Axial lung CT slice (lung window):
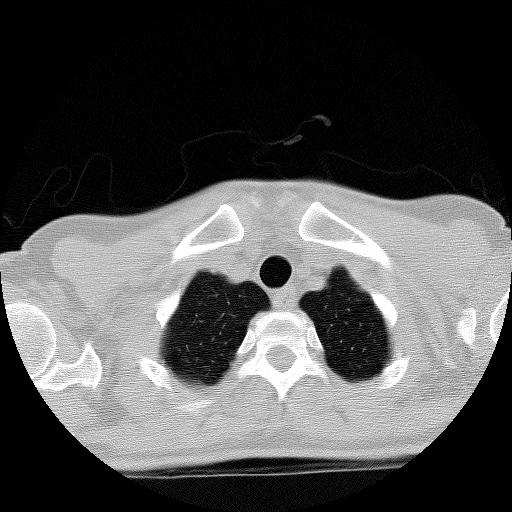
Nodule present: no